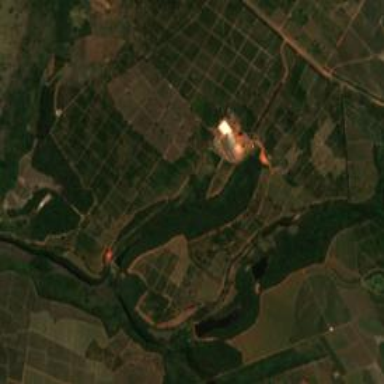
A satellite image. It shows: Farmland used for cultivating coffee crops.